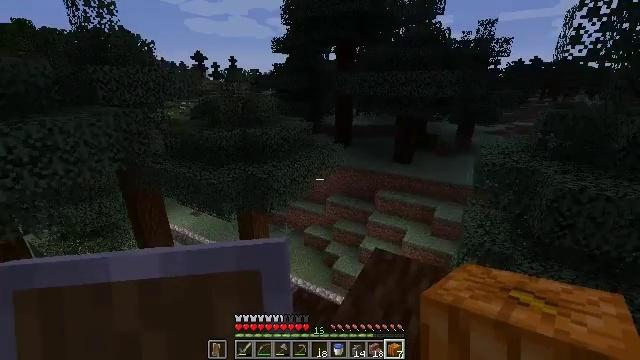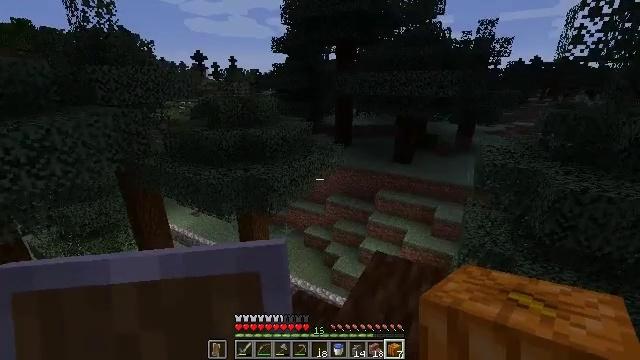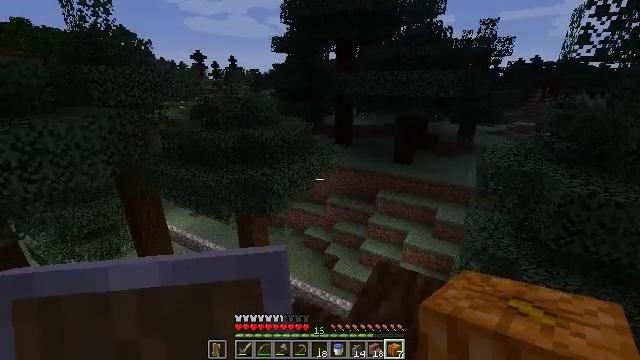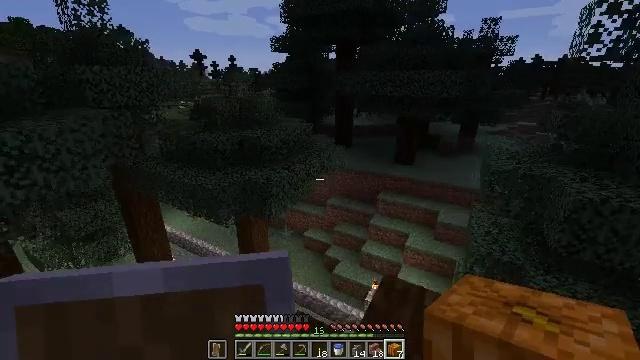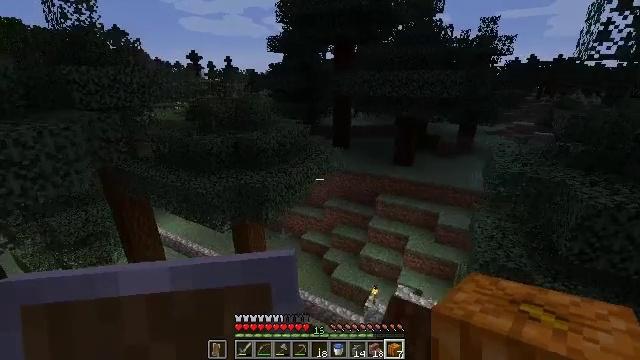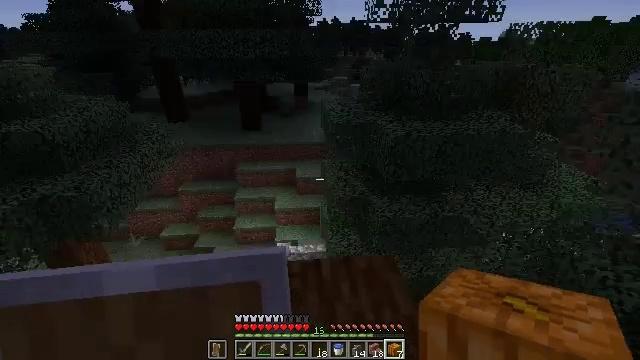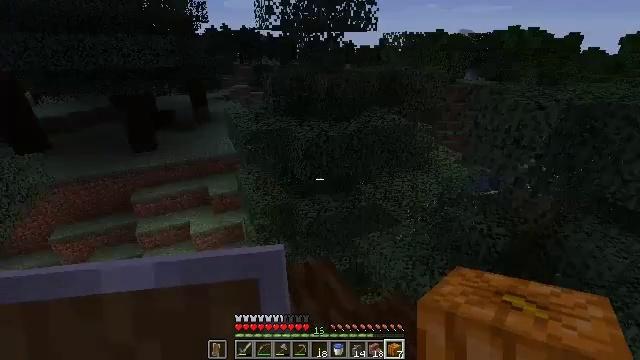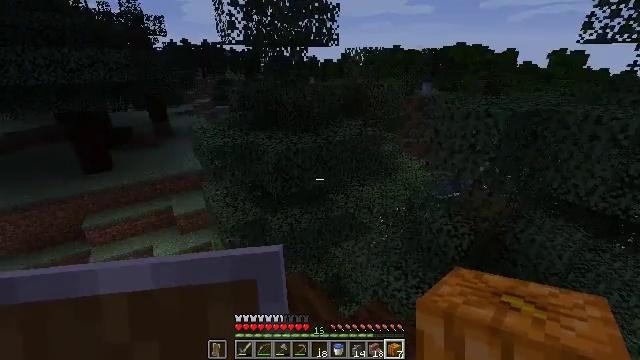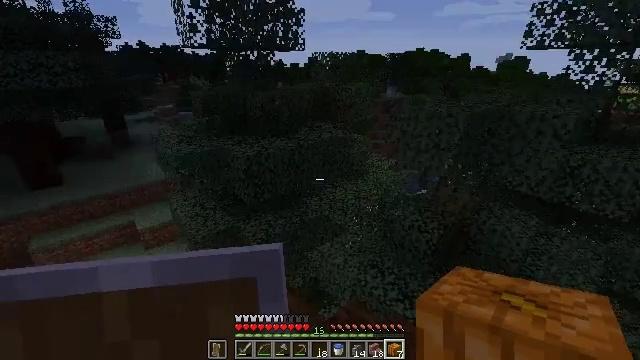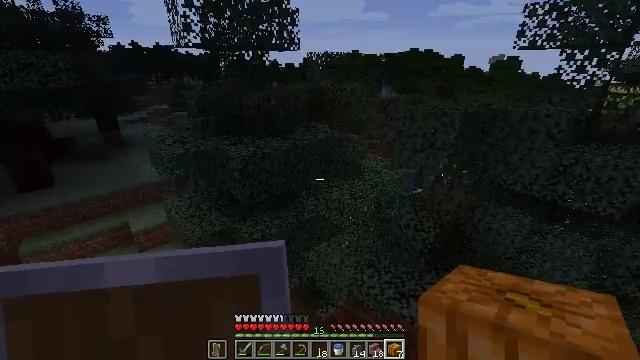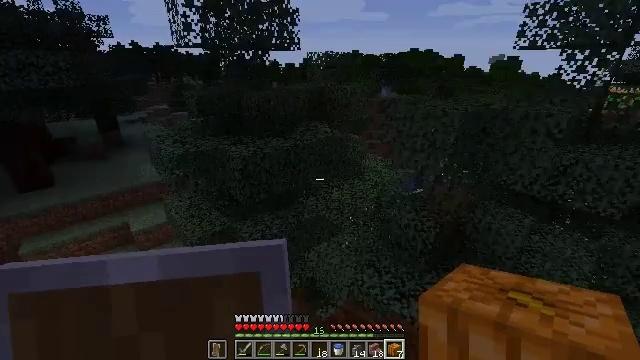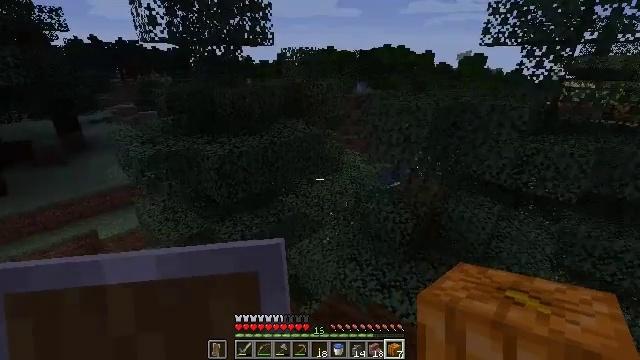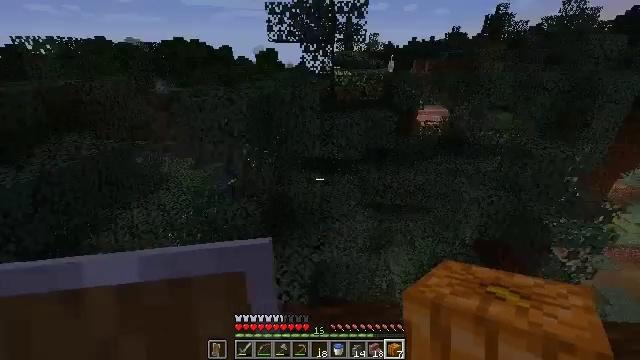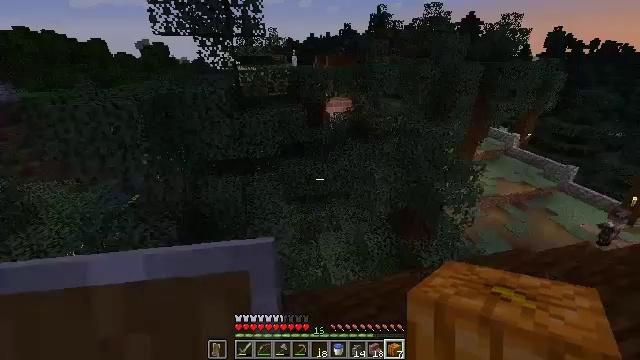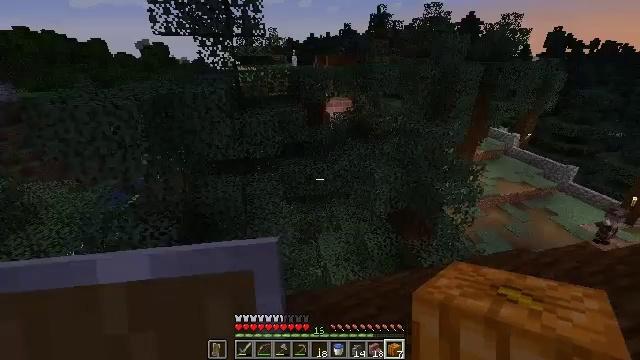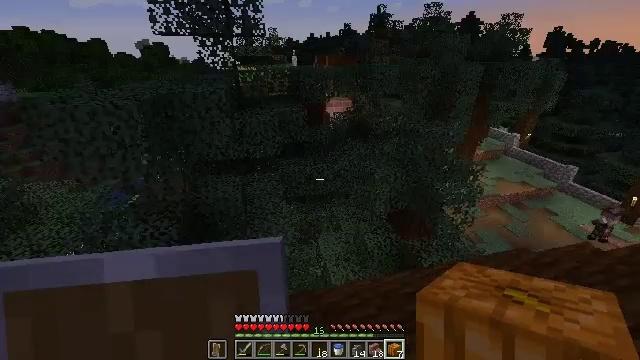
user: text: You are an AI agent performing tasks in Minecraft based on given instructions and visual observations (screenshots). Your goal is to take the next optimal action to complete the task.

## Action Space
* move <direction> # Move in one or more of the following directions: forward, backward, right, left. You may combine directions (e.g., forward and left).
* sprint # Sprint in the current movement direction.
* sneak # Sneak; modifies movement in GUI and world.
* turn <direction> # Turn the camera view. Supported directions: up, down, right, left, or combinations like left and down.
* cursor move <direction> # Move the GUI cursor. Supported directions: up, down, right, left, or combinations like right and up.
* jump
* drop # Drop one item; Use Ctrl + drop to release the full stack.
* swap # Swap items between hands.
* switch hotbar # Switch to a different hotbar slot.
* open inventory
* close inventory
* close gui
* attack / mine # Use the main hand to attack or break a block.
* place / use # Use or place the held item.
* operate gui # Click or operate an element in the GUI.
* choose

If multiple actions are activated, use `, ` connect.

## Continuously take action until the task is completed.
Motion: motion action
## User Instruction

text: Harvest a pumpkin from the field.
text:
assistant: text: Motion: move forward
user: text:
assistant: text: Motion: move forward
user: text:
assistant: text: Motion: move forward
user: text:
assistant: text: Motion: move forward
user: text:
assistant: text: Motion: turn right and down
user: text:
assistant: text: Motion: turn right and up
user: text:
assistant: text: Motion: turn right and up
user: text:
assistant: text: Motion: turn right
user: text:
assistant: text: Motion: turn right
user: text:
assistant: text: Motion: no_op
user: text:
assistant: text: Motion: turn right
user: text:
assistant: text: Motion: turn right and down
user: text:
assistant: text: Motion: turn right
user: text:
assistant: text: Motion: no_op
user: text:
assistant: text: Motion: no_op
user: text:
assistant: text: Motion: no_op
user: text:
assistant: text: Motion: no_op
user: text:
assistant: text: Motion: no_op
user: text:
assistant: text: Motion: move forward, turn right
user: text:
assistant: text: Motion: move forward and move right, turn right
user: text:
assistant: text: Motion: move forward and move right, turn right and up
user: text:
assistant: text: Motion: move forward and move right, turn right
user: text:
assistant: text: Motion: move forward and move right
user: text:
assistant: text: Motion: move forward and move right
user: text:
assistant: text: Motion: move forward and move right
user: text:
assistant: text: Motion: move forward and move right
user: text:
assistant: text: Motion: move forward and move right
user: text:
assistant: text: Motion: move forward, turn right and up
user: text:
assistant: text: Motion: move forward, turn right
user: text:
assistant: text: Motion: move forward, turn right